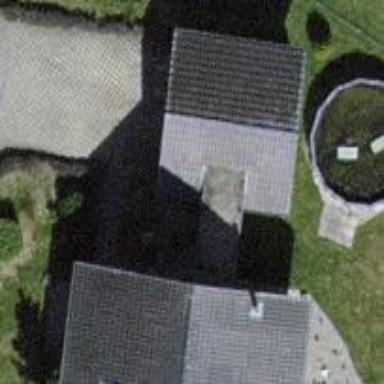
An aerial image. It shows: Garage.